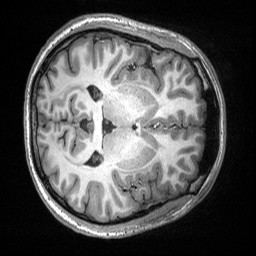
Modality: T1w
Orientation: axial
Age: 23
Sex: male